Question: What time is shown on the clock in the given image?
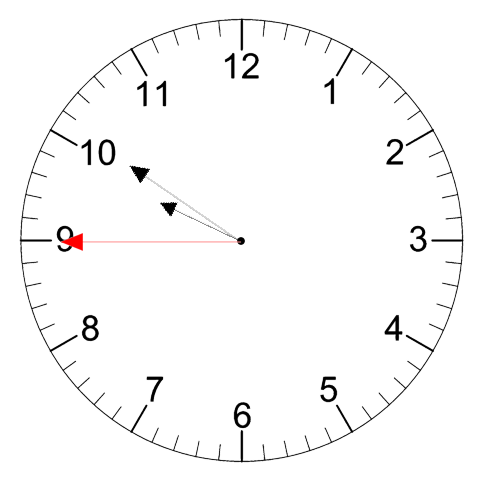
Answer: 09:50:45